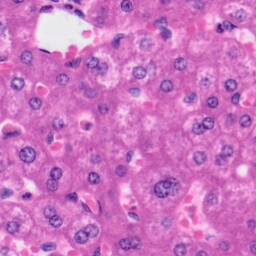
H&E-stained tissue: Liver